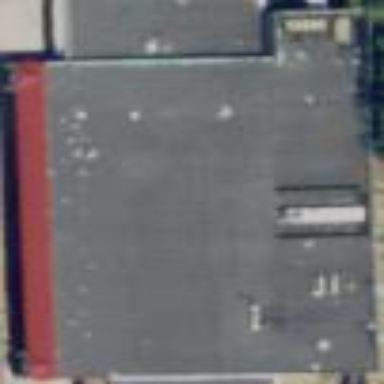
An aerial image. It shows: Retail building housing supermarket.